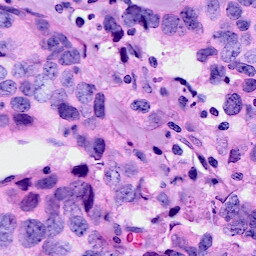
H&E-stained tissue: Breast